Question: Count the number of objects in the diagram.
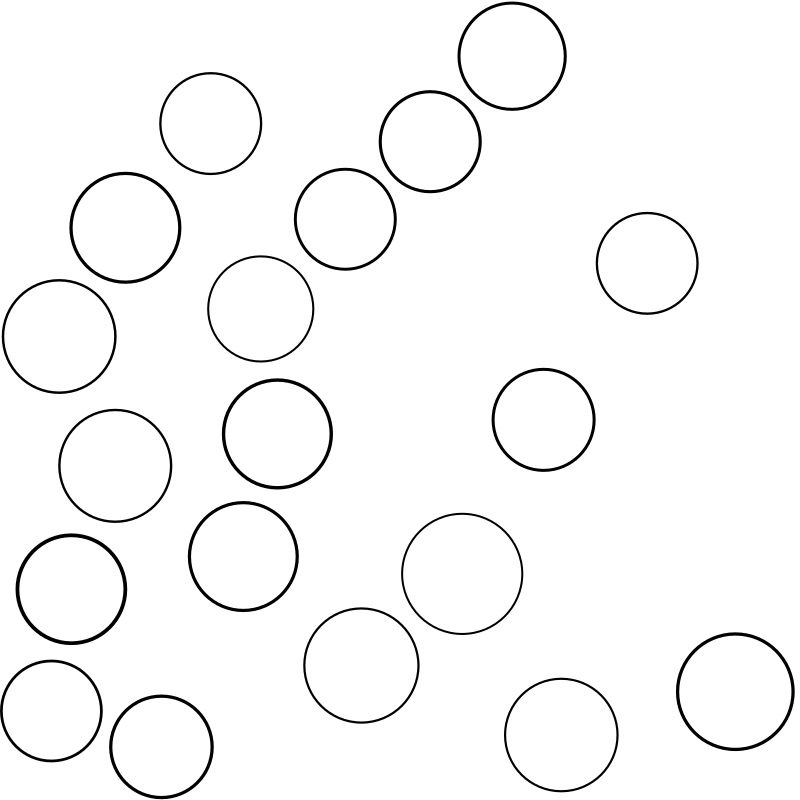
Answer: 19